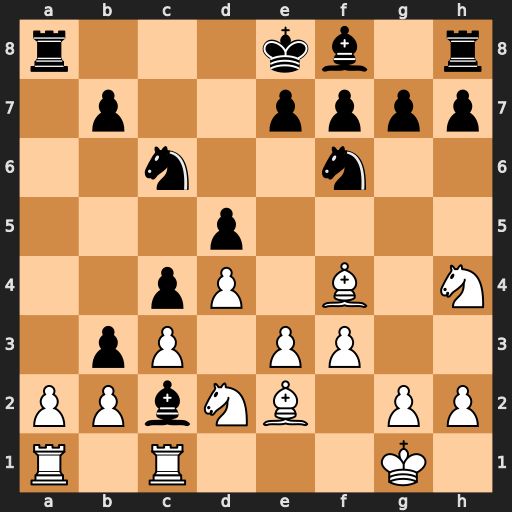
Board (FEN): r3kb1r/1p2pppp/2n2n2/3p4/2pP1B1N/1pP1PP2/PPbNB1PP/R1R3K1
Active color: w
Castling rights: kq
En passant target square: -
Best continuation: axb3 Rxa1 Rxa1